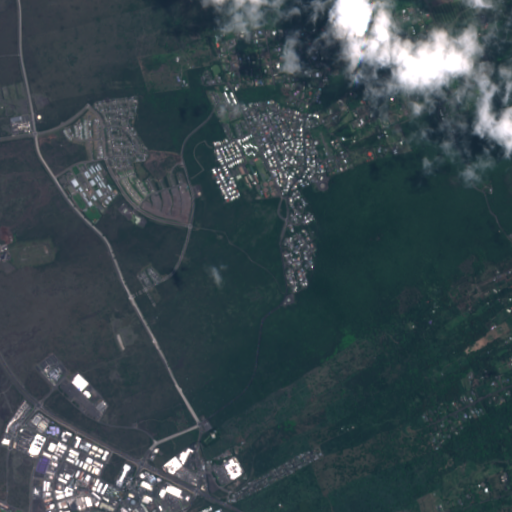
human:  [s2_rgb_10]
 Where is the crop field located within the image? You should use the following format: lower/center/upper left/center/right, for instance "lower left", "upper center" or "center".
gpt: The crop field is located in the upper right of the image.
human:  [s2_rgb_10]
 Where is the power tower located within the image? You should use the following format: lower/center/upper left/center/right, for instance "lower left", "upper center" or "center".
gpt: The power tower is located in the lower left of the image.
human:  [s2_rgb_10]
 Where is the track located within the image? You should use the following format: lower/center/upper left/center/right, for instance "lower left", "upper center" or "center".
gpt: The track is located in the center left of the image.
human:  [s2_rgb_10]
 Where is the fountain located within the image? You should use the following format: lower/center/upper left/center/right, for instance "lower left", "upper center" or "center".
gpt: The fountain is located in the lower left of the image.
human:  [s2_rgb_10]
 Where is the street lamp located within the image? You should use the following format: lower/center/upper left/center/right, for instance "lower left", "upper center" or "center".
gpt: The street lamp is located in the lower left of the image.
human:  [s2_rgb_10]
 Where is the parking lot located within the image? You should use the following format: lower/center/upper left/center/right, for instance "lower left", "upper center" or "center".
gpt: There is no parking lot in the image.